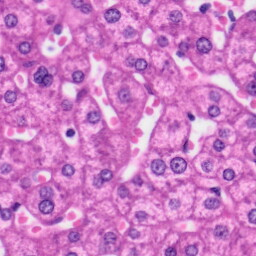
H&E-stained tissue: Liver